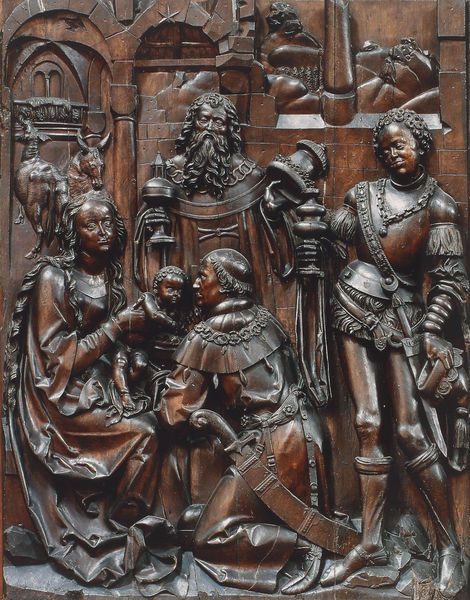
Titel: Hochaltar aus der Karmeliterkirche Maria Himmelfahrt in Nürnberg
Künstler: Veit Stoß
Standort: Bamberg, Dom (EU - D - B)
Schlagwörter: kämpfer, mann, menschen, frau, haar, hintergrund, holz, hut, männer, säule, säulen, tür, hund, tier, tiere, tuch, bart, wand, falten, hermelin, kirche, haare, kelch, mantel, sitzend, adel, drei, kind, gotik, locken, esel, pferd, pferde, deutschland, relief, füße, kuh, baby, figuren, könig, locen, metall, bronze, faltenwurf, foto, eisen, stern, dom, schwert, säbel, waffen, knien, stiefel, ritter, rüstung, schnitzerei, helme, christus, jesus, kniend, mittelalter, stall, könige, heilige, maria, madonna, anbetung, guss, ochse, kelche, josef, joseph, krippe, ochs, jesuskind, staute, kiche, geschenke, caspar, gaben, bethlehem, drei könige, balthasar, melchior, melchor, köng, köönige, fantel, carpar, ritter#kämpfer